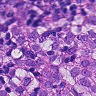
Metastatic tissue present: yes